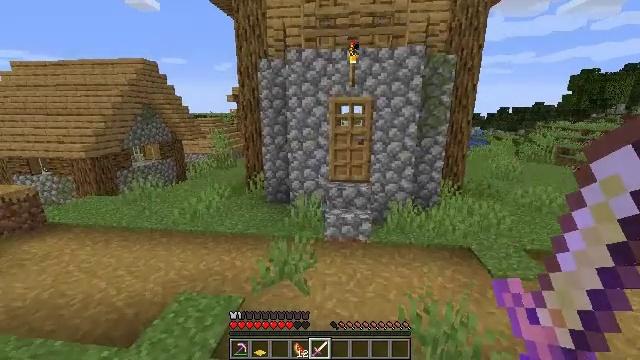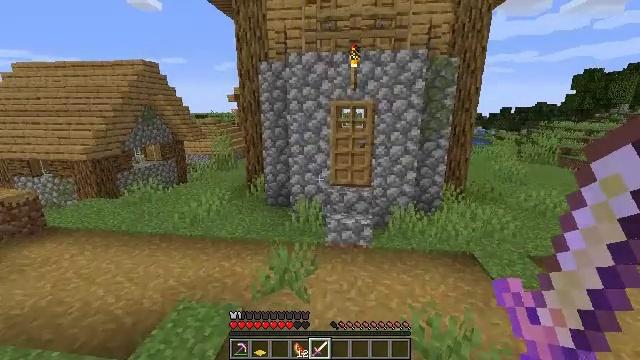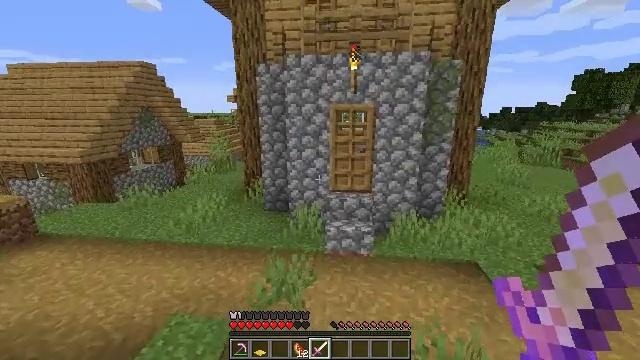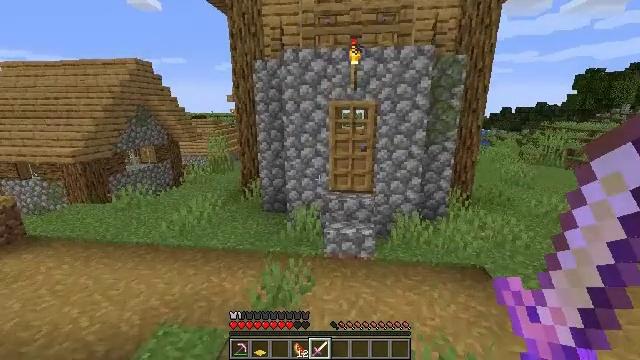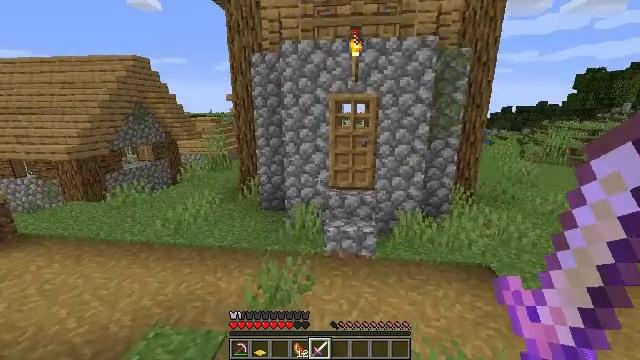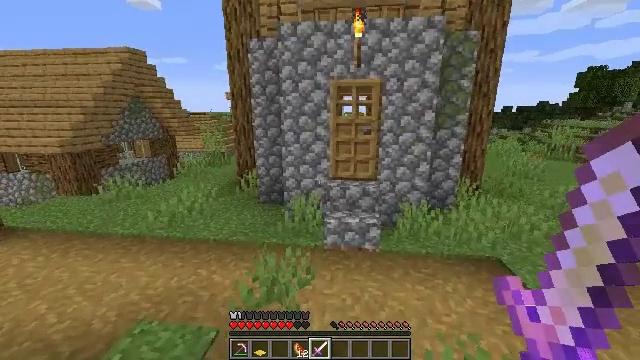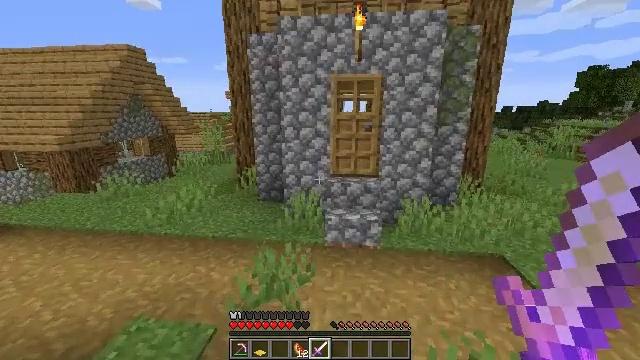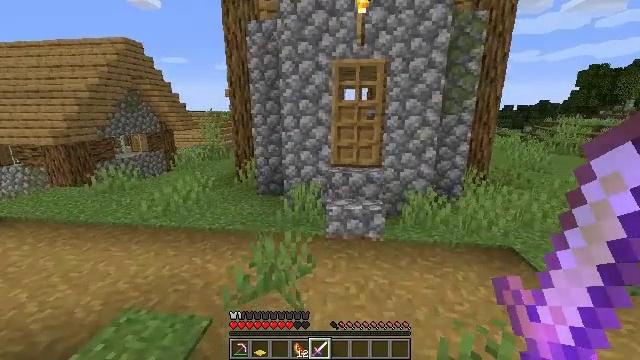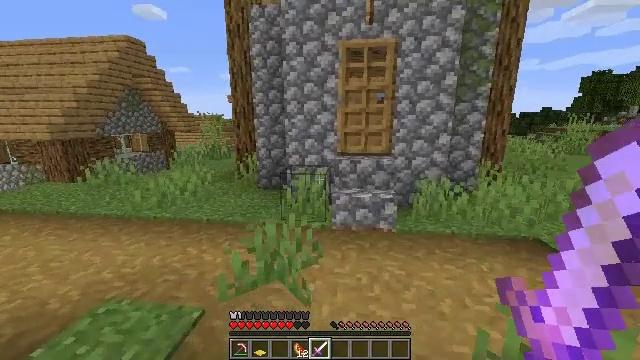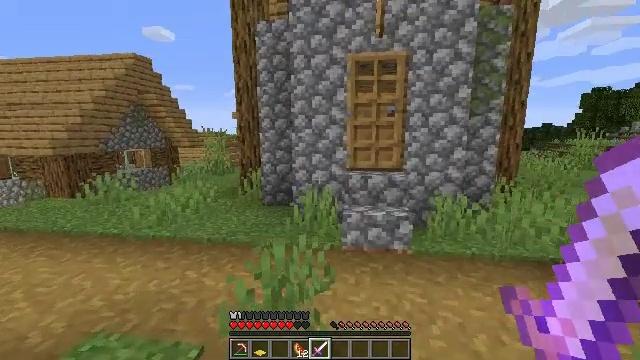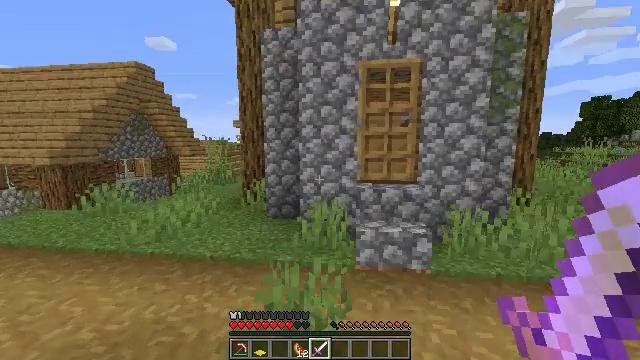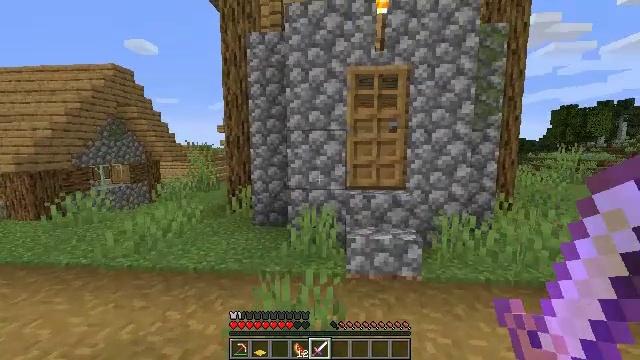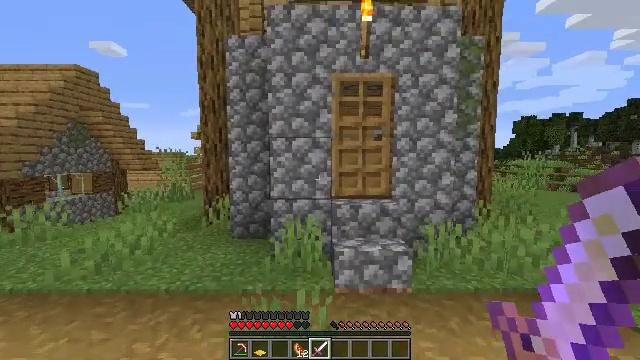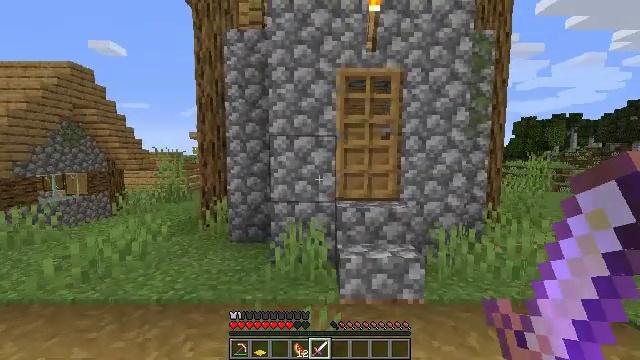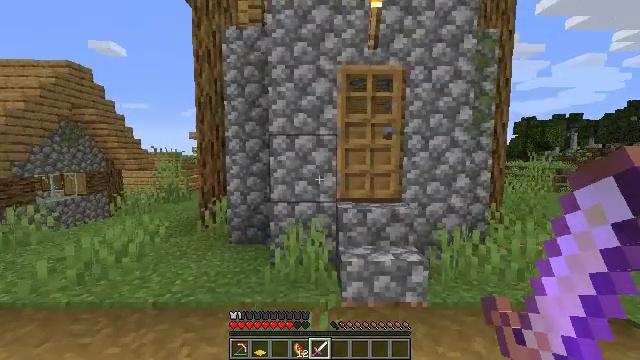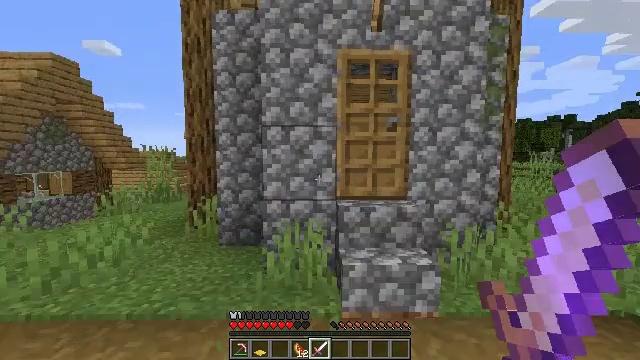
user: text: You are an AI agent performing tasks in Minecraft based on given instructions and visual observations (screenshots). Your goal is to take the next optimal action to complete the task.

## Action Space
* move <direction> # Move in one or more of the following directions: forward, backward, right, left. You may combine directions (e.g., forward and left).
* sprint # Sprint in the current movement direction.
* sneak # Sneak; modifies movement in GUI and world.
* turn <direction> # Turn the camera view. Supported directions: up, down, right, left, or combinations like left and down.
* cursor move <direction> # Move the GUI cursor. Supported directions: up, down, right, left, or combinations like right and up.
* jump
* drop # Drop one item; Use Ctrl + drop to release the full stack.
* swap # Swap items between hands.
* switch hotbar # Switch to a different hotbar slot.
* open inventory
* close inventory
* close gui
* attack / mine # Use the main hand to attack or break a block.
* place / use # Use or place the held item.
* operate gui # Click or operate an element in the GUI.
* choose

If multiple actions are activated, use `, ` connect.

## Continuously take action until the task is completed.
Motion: motion action
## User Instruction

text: Remove the green carpet from the floor.
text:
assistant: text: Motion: move forward
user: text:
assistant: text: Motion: move forward
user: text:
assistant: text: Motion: move forward
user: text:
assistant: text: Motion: move forward and move left
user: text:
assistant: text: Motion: move forward and move left
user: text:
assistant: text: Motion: move forward and move left
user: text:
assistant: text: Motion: move forward and move left
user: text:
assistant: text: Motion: move forward and move left, turn up
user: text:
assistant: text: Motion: move forward and move left, turn up
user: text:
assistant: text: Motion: move forward and move left, turn up
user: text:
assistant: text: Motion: move forward and move left, turn right and up
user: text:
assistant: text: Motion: move forward, turn right and up
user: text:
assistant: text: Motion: move forward
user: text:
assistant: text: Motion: move forward
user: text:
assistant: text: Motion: move forward
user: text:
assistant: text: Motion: move forward, turn right
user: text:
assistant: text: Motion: move forward, turn right
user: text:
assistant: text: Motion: move forward, turn right
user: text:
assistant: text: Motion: move forward, turn right
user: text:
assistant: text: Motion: move forward, turn right
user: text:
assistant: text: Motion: move forward
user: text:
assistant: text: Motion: move forward
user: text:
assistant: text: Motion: move forward, use / place
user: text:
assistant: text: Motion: move forward, use / place
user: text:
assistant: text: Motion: move forward, use / place
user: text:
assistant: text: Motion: move forward, use / place
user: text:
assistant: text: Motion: move forward, use / place
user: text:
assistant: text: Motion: move forward, turn left
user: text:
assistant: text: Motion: move forward, turn left and down
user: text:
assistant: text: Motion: move forward, turn left and down